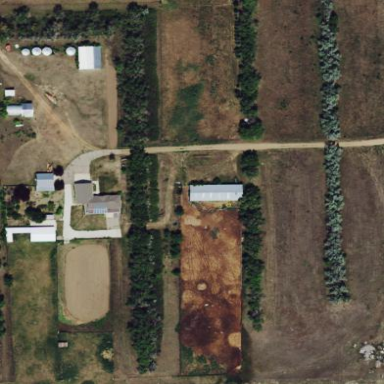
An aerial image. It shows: Farmyard area.